Question: I need to know how to align an image in Matlab for further work.
for example I have the next license plate image and I want to recognize all
the digits.

my program works for straight images so, I need to align the image and then
preform the optical recognition system.
The method should be as much as universal that fits for all kinds of plates and in all kinds of angles.
I tried to do this with Hough Transform but I didn't Succeed. anybody can help me do to this?
any help will be greatly appreciated.
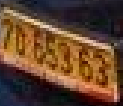
Answer: The solution was first hinted at by <URL> in Mathematica. The following is my interpretation in MATLAB.
The idea is basically the same: detect edges using Canny method, find prominent lines using Hough Transform, compute line angles, finally perform a Shearing Transform to align the image.
'''
%# read and crop image
I = imread('http://i.stack.imgur.com/CJHaA.png');
I = I(:,1:end-3,:); %# remove small white band on the side
%# egde detection
BW = edge(rgb2gray(I), 'canny');
%# hough transform
[H T R] = hough(BW);
P = houghpeaks(H, 4, 'threshold',ceil(0.75*max(H(:))));
lines = houghlines(BW, T, R, P);
%# shearing transforma
slopes = vertcat(lines.point2) - vertcat(lines.point1);
slopes = slopes(:,2) ./ slopes(:,1);
TFORM = maketform('affine', [1 -slopes(1) 0 ; 0 1 0 ; 0 0 1]);
II = imtransform(I, TFORM);
'''
Now lets see the results
'''
%# show edges
figure, imshow(BW)
%# show accumlation matrix and peaks
figure, imshow(imadjust(mat2gray(H)), [], 'XData',T, 'YData',R, 'InitialMagnification','fit')
xlabel(' heta (degrees)'), ylabel('
ho'), colormap(hot), colorbar
hold on, plot(T(P(:,2)), R(P(:,1)), 'gs', 'LineWidth',2), hold off
axis on, axis normal
%# show image with lines overlayed, and the aligned/rotated image
figure
subplot(121), imshow(I), hold on
for k = 1:length(lines)
xy = [lines(k).point1; lines(k).point2];
plot(xy(:,1), xy(:,2), 'g.-', 'LineWidth',2);
end, hold off
subplot(122), imshow(II)
'''